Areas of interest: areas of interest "Business office"
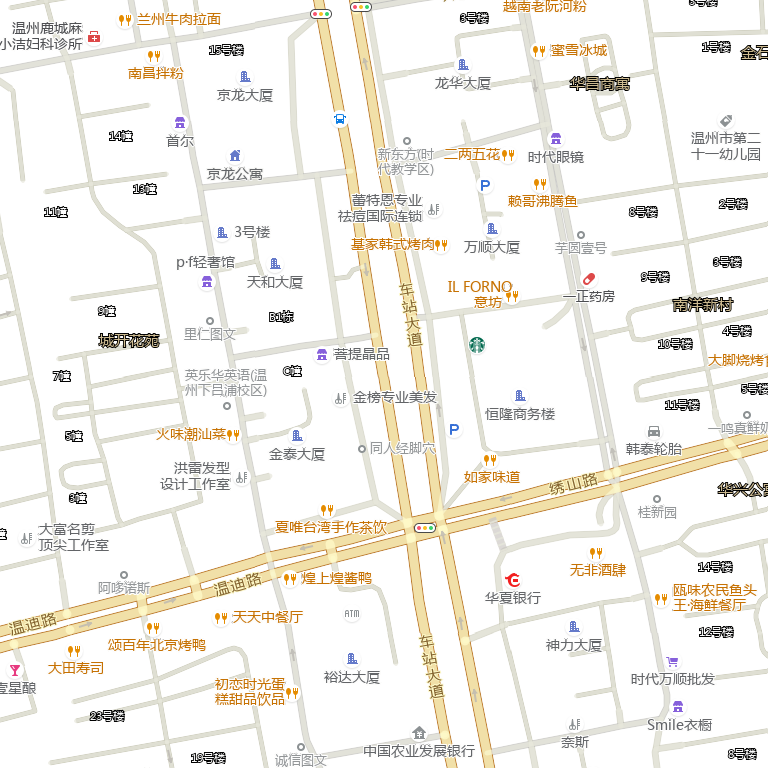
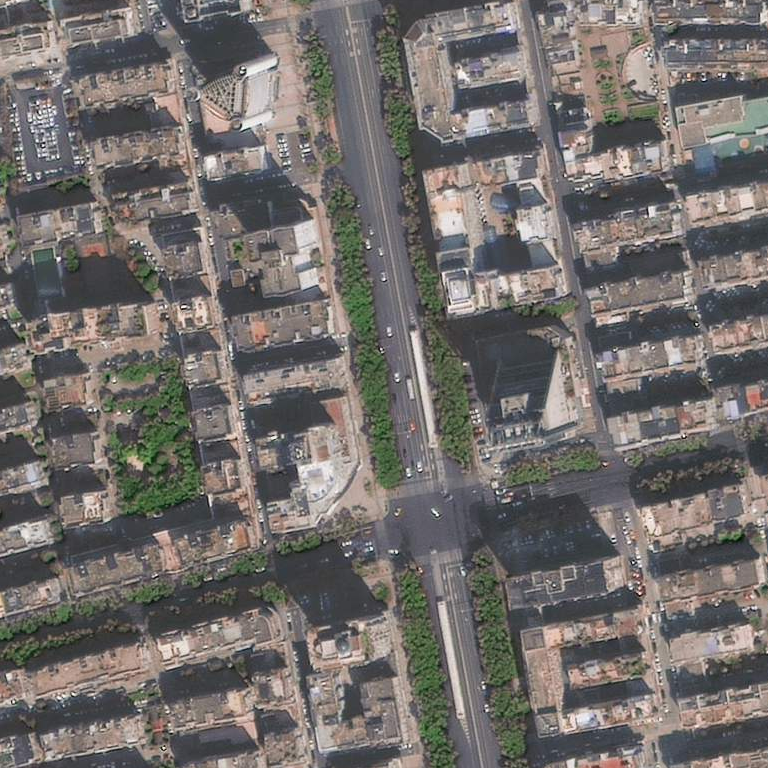